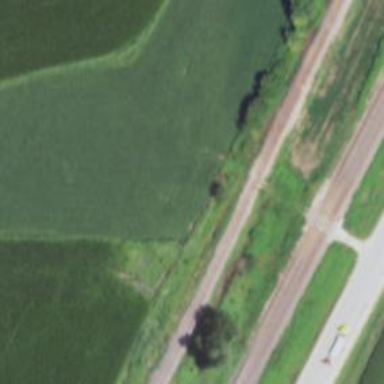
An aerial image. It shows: Railway track.